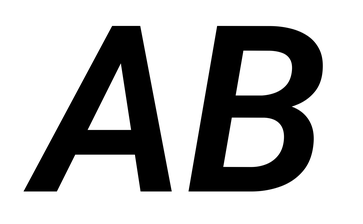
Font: Roboto-Italic_SemiBold_Italic